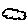
Label: cloud